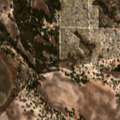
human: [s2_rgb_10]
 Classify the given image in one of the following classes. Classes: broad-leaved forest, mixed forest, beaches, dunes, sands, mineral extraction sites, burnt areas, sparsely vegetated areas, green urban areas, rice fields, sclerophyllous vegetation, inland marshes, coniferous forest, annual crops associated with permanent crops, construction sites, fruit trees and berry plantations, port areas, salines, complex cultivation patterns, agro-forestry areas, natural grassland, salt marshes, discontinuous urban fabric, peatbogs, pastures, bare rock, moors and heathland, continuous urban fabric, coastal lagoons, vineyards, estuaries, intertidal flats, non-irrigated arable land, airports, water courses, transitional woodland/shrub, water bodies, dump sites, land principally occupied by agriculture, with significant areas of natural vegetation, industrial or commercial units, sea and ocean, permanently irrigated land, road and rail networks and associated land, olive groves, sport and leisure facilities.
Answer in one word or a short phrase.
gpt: non-irrigated arable land, permanently irrigated land, agro-forestry areas, broad-leaved forest, mixed forest, transitional woodland/shrub